Question: The following image is in spanish but that does not matter.
The menu shows the list of workitems on the TFS and opens when I click on "create new work item". What I don't know is what mean the different icons and why the first two workitemtypes have a different one.
I created all the workitems you can see there but I wasn't aware of doing anything different on them that could set a different icon nor a different place on the menu.

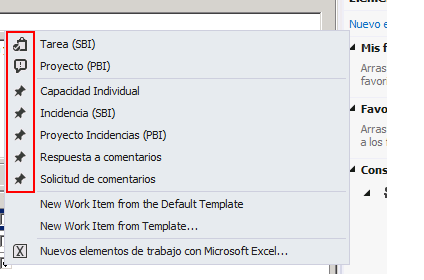
Answer: These icons represent what category those specific work item types are in. For instance, the clipboard with the check corresponds to a work item type that is in the task category and the one below it with the chat box and an exclamation point represents a work item type that is in the requirements category. These categories are defined in the process template when creating a team project, and they can also be exported/edited/imported to any current project. Hope this helps :)
Here is the MSDN link on customizing categories: <URL>